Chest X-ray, AP view. Patient: 66 years old, sex M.
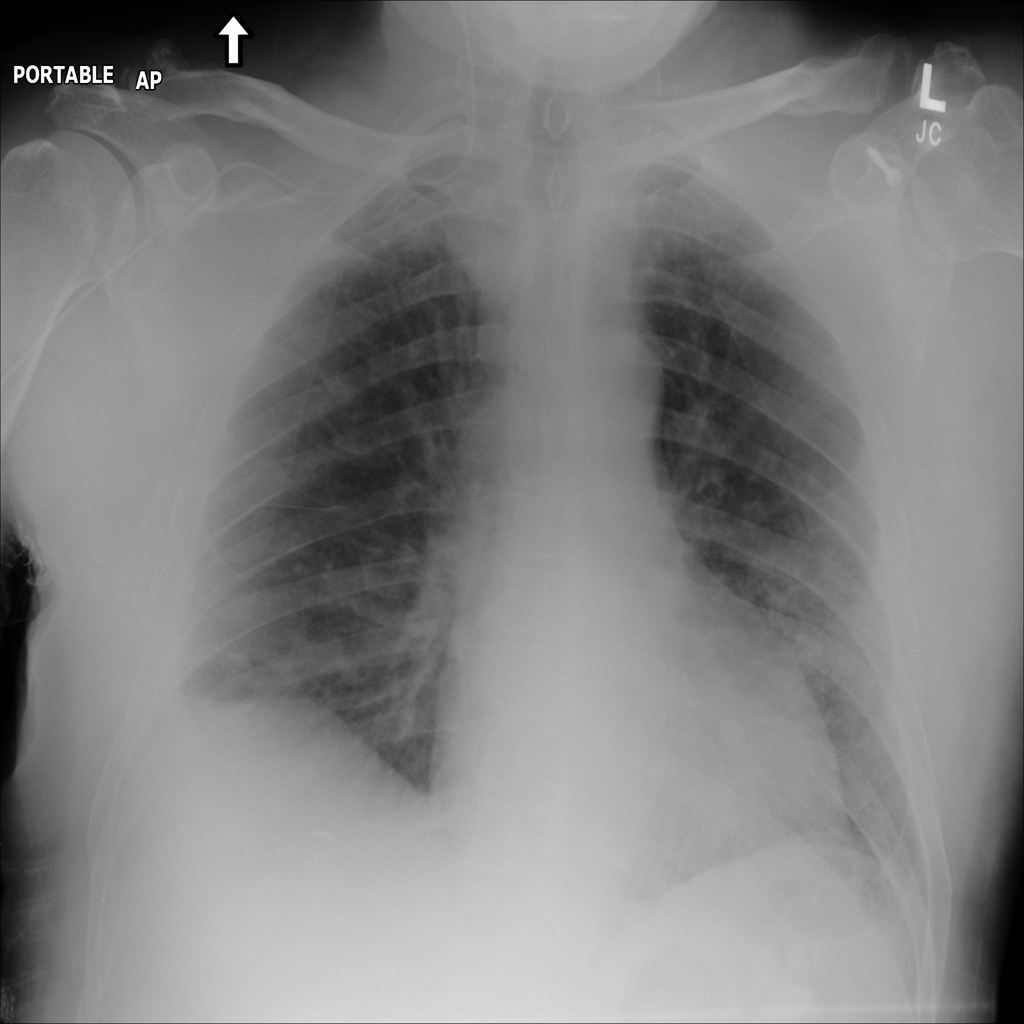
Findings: No Finding